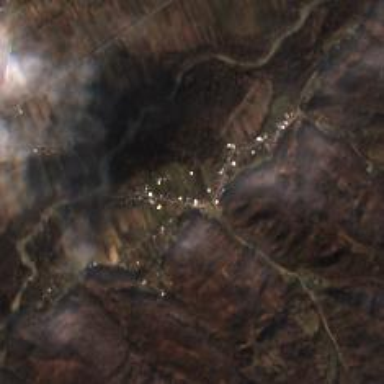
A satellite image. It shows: Village.